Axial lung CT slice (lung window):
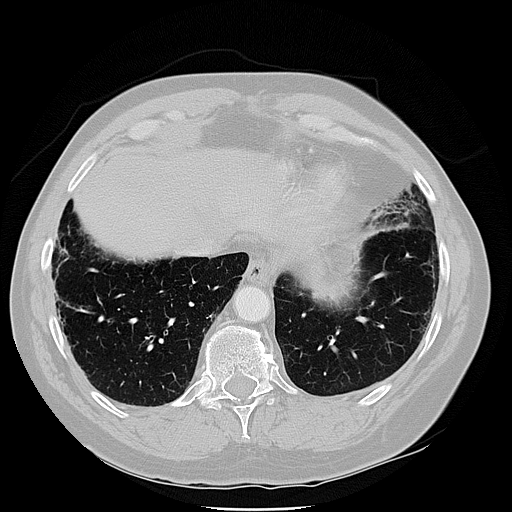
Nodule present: no